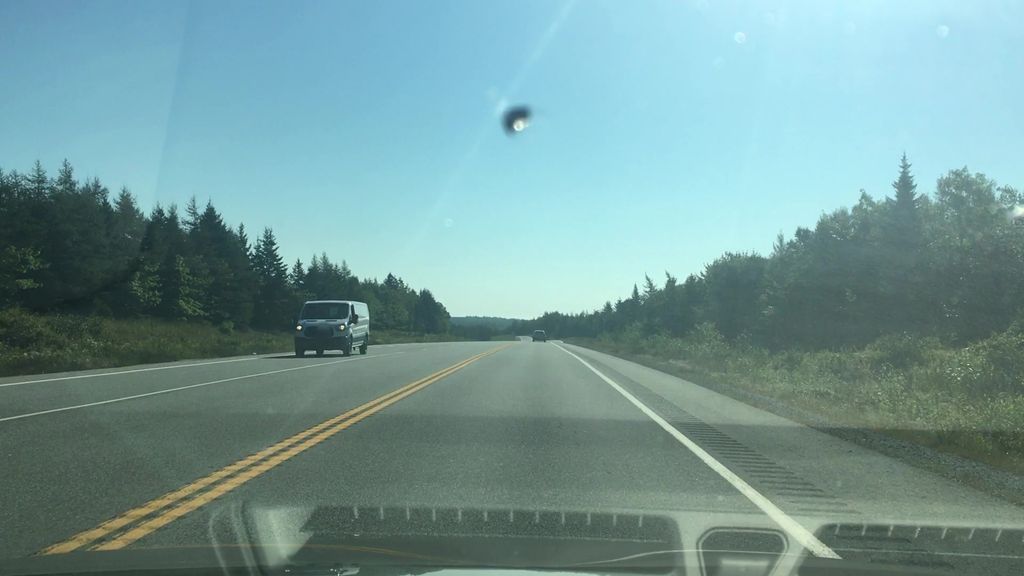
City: halifax